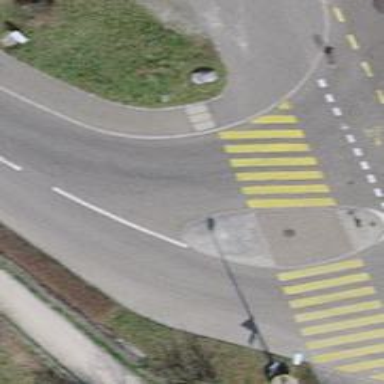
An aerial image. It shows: Marked crossing with pedestrian island. The crossing has visible markings.